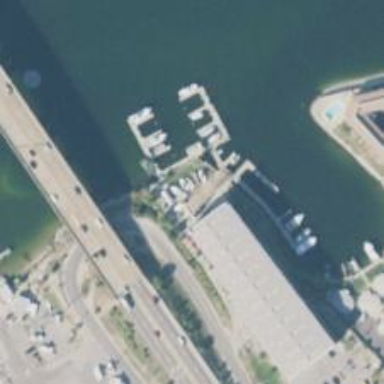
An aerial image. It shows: Marina area for leisure land.